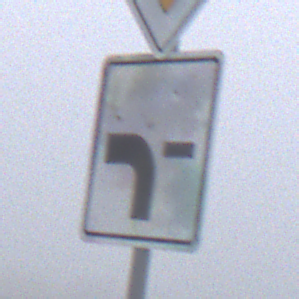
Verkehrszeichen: VerlaufVorfahrtsstrasse6
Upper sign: Vorfahrtsstrasse
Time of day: MorningAfternoon
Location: Outdoor (RoadRail)
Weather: Overcast
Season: NotSpecified
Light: Natural